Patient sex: M
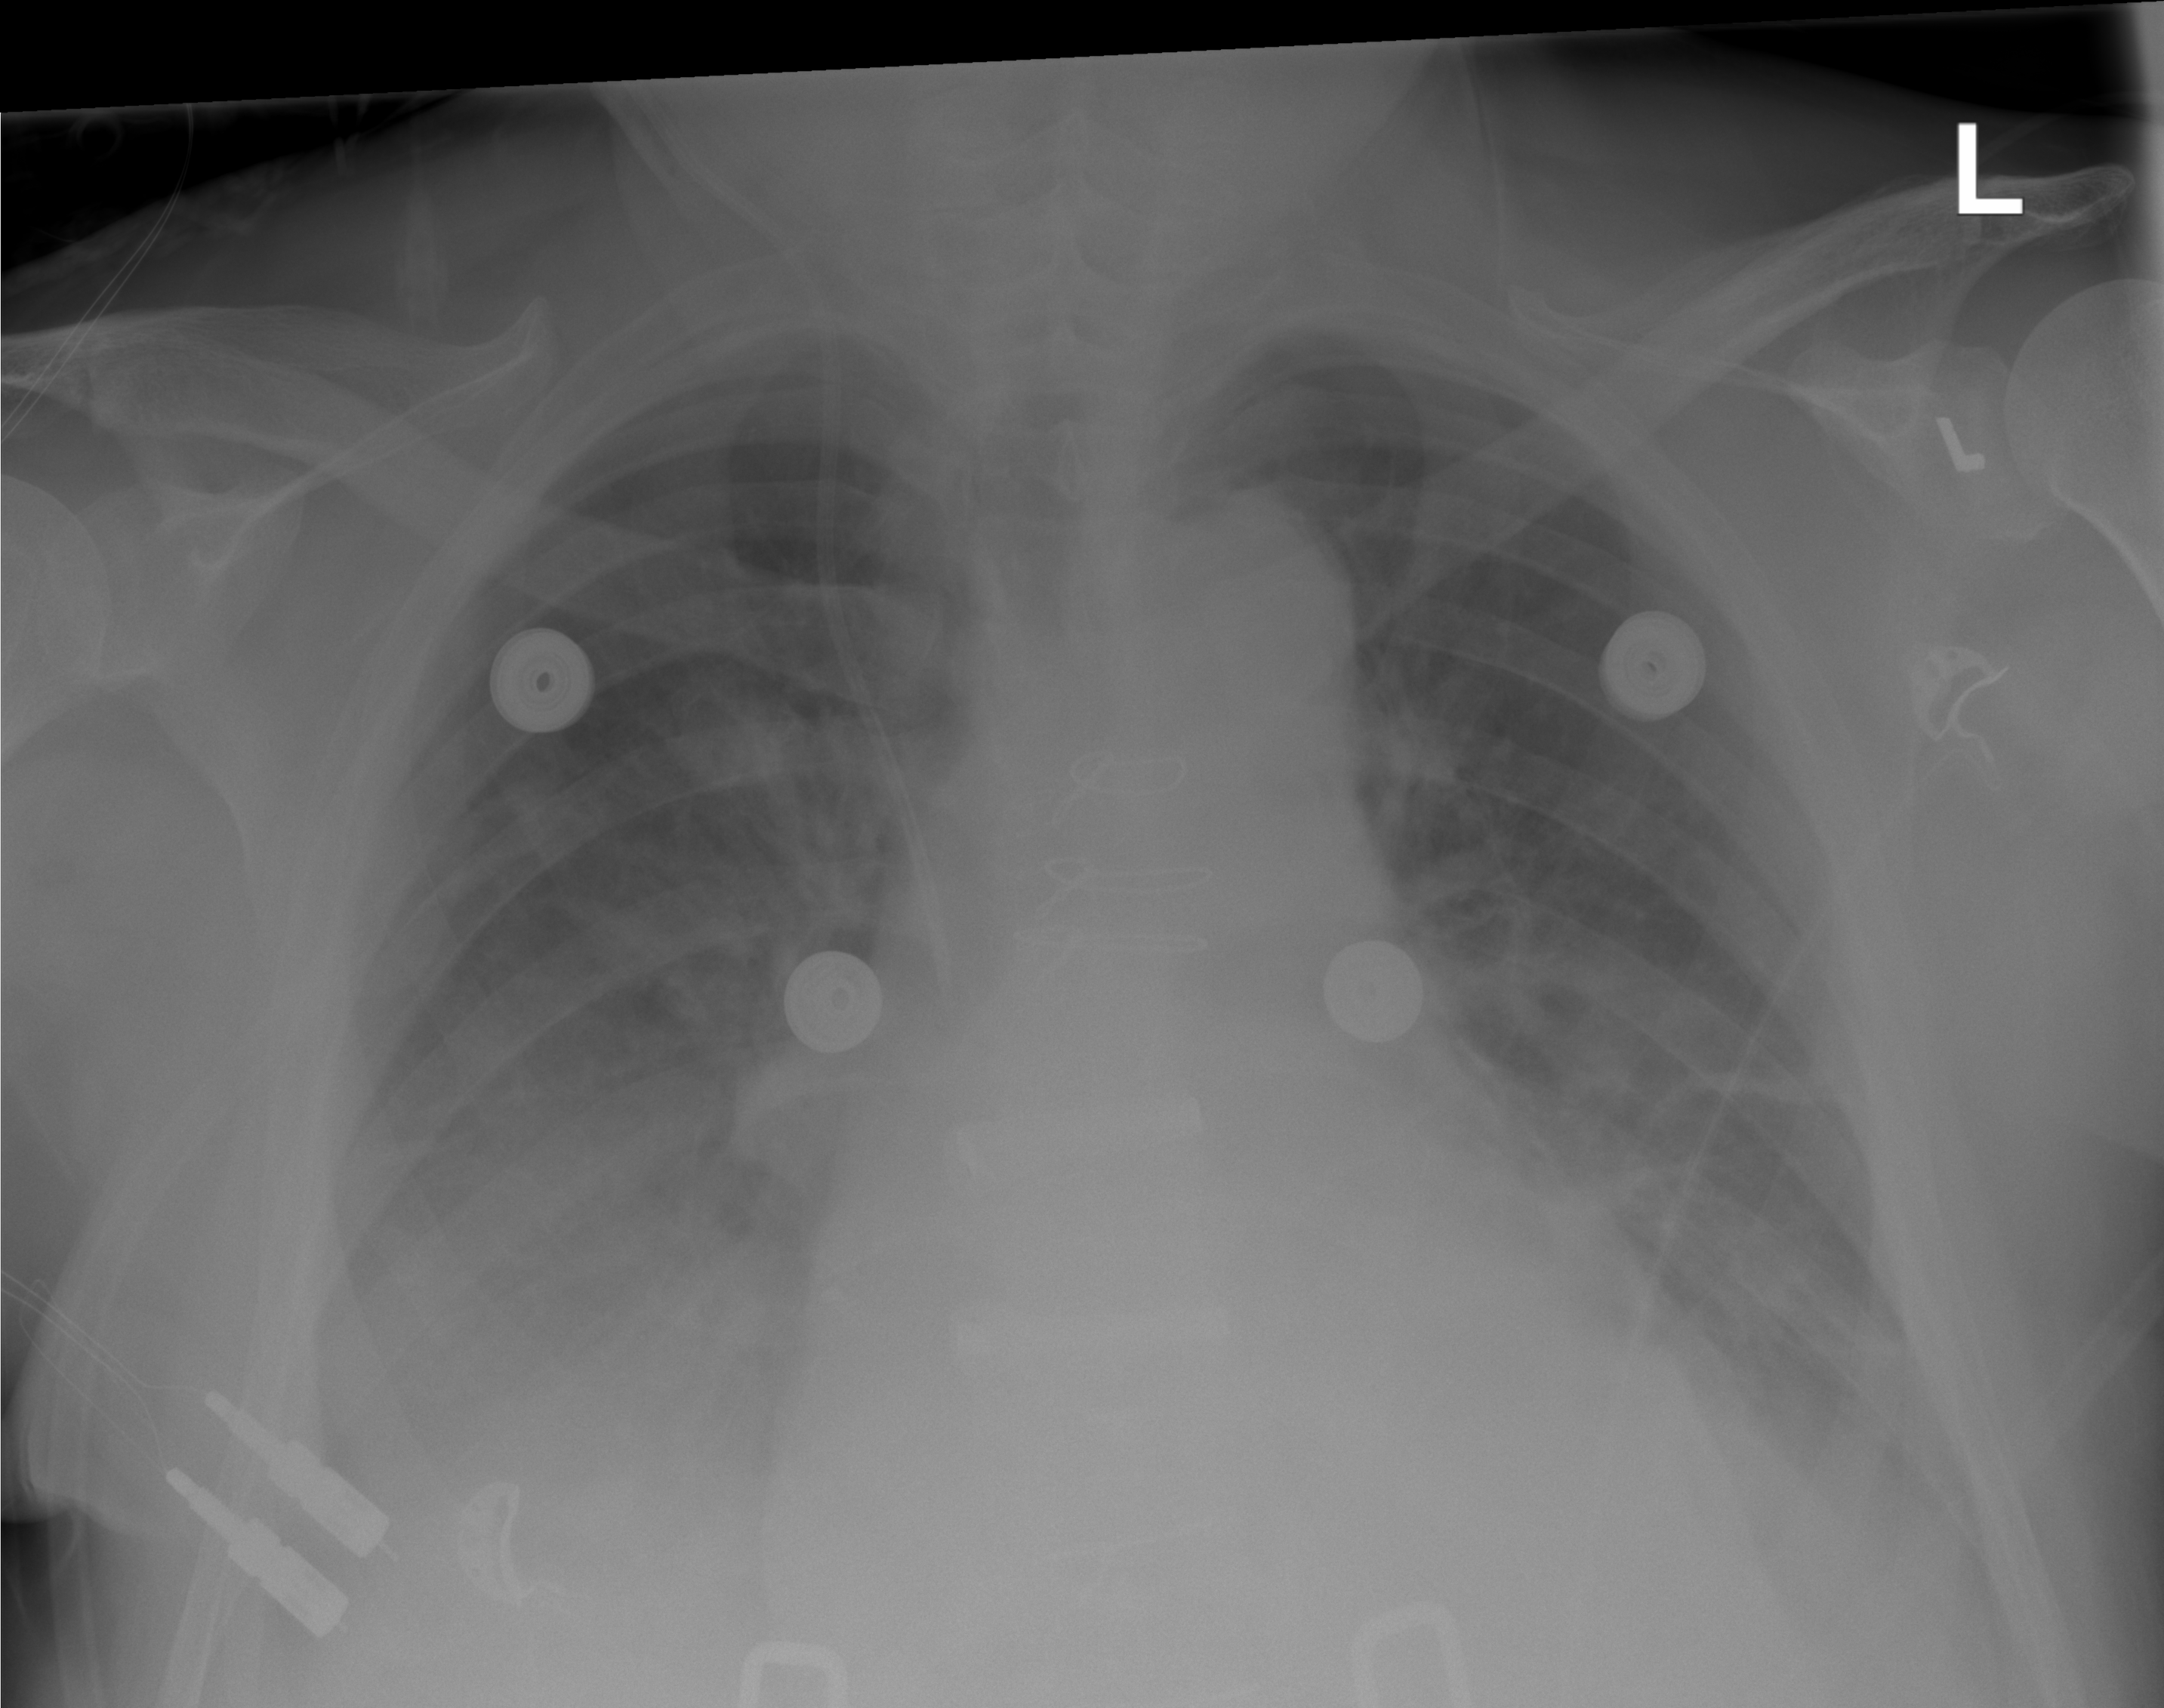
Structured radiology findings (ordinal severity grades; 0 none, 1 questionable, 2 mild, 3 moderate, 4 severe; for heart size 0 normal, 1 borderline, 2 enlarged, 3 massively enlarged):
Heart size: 2
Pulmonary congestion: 3
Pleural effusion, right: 3
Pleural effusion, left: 2
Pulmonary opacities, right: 2
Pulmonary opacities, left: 2
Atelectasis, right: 2
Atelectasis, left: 2